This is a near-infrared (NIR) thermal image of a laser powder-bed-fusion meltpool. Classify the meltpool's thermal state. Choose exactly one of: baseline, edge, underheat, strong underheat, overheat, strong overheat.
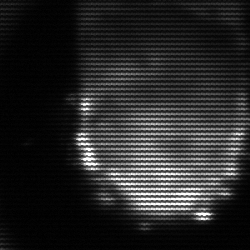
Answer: baseline